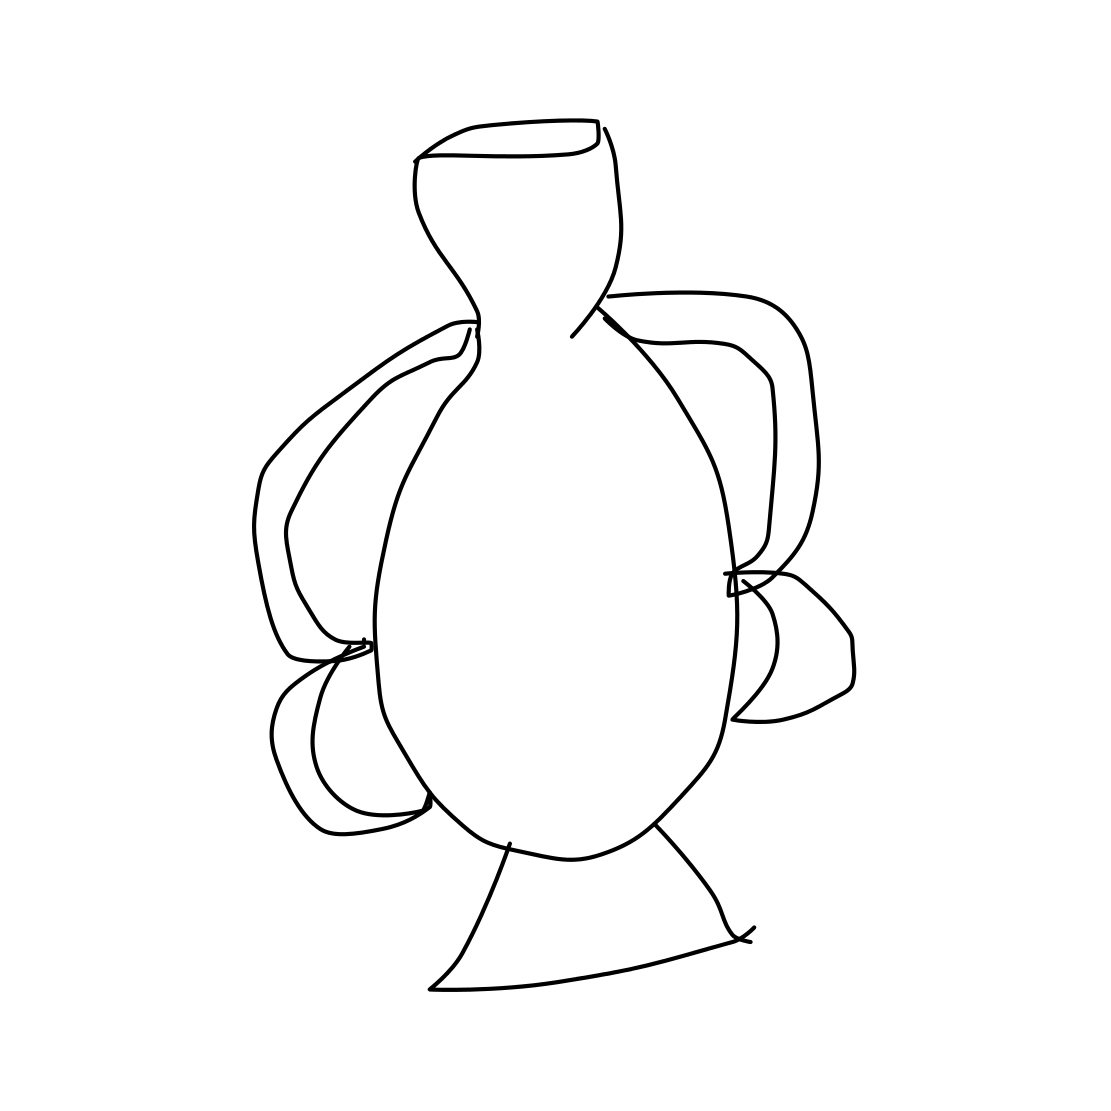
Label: vase